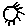
Label: sun